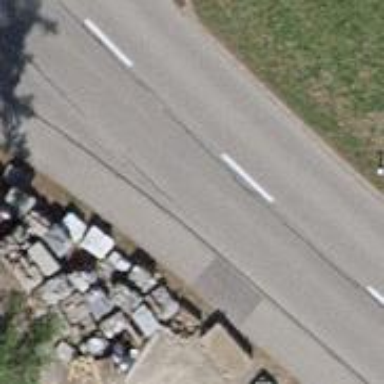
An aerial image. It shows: Tertiary road with asphalt surface and sidewalk on the left.